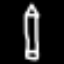
Label: pencil